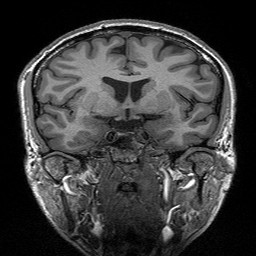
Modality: T1w
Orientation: sagittal
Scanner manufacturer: siemens
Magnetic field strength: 3 T
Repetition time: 2.3 s
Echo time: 0.00298 s